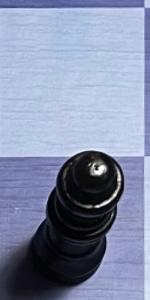
Label: Queen_Black